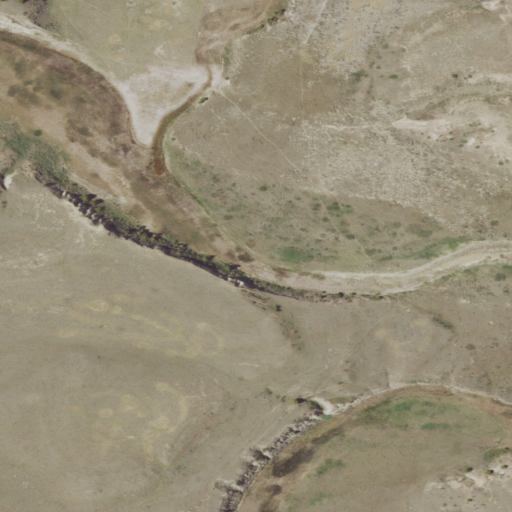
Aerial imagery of valley in Montana named Dickoff Coulee containing grassland and shrub